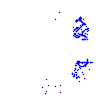
Particle: proton